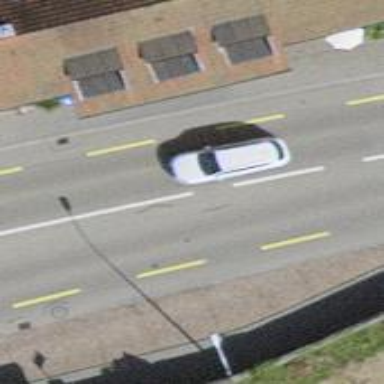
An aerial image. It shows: Secondary road with asphalt surface and designated cycle lane.